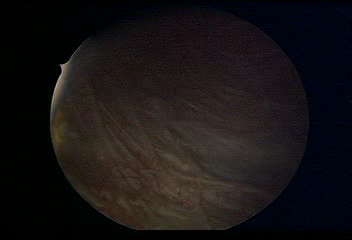
Modality: WLC
Class: Normal mucosa
Bladder cancer association: No